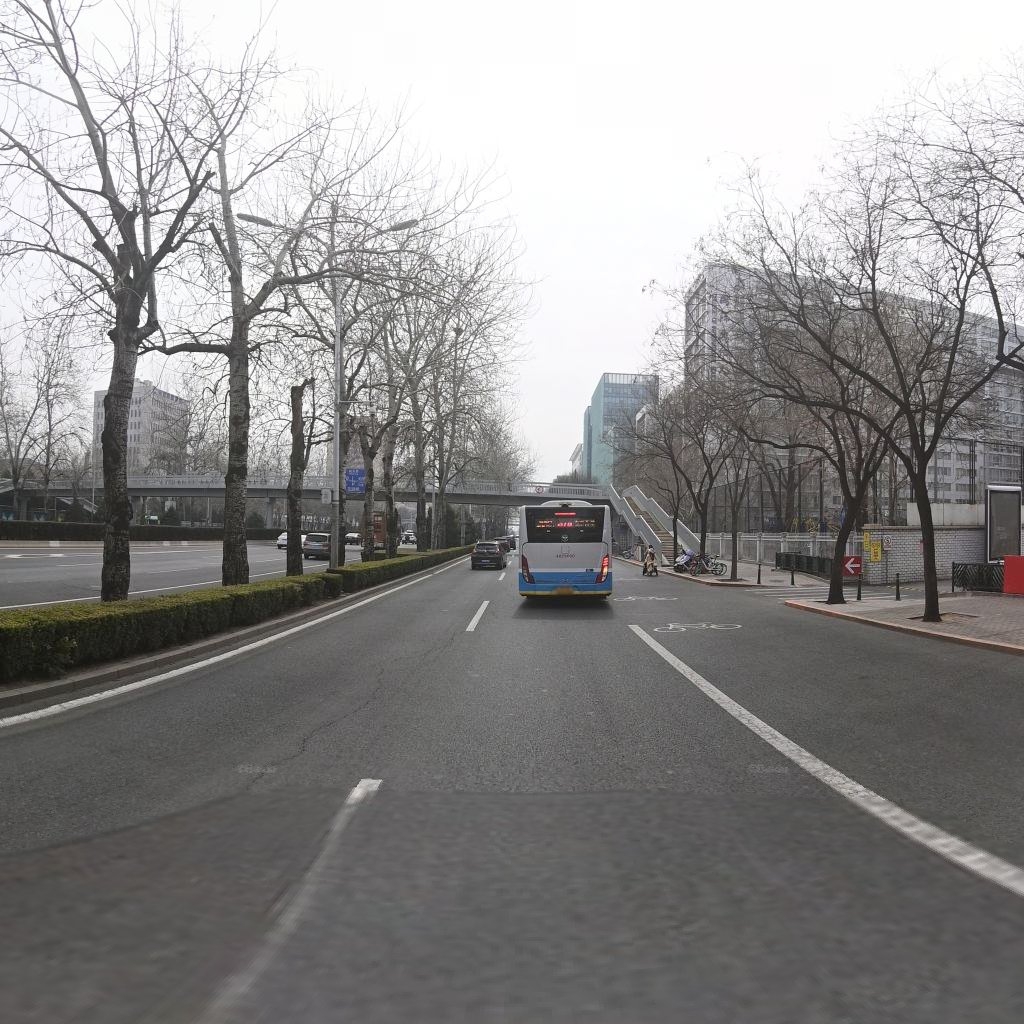
Region: Haidian
Road damage annotations: longitudinal crack